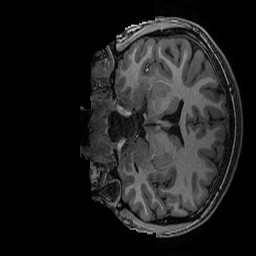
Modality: T1w
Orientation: coronal
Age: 18
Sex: female
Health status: ill
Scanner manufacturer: ge
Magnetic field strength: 3 T
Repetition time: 0.007664 s
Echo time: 0.00342 s